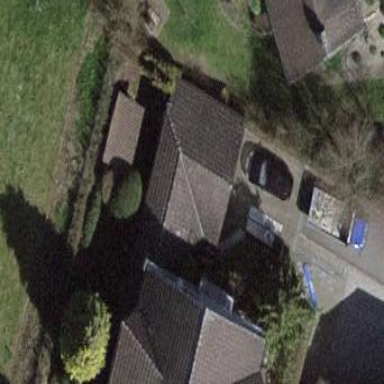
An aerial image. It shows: Group of garages.